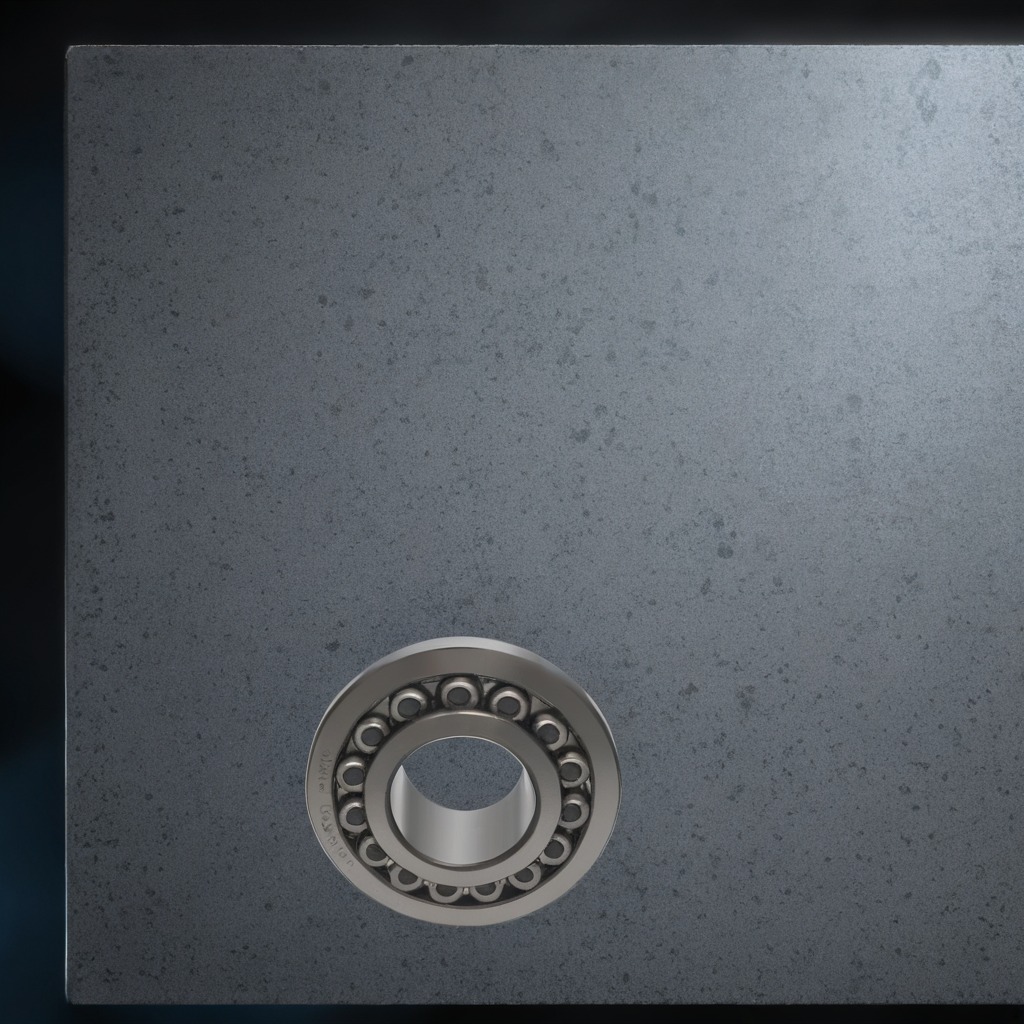
A metal ball bearing is lying on a clean granite table inside a workshop at night dim ambient light soft shadows worn but